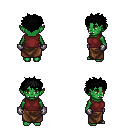
a pixel art fantasy rpg character, female body template, orc, green skin, maroon sleeveless shirt, robe skirt, black bedhead hairstyle, metal gloves, four views (front, back, left, right), 2x2 character sprite sheet, small pixel art, hard edges, no anti-aliasing